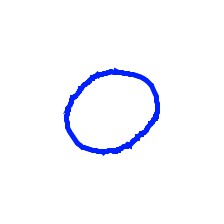
Shape: circle